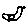
Label: bird